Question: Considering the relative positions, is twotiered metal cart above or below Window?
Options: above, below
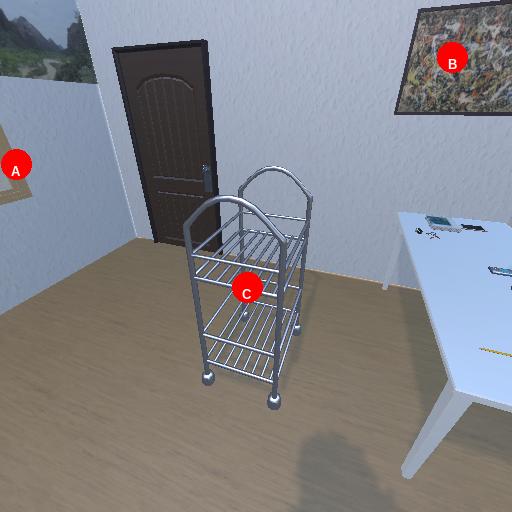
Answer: above